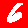
Digit: 6